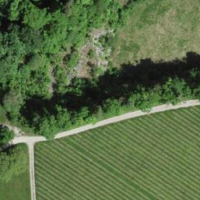
EUNIS habitat code: 56
Species observed at this site:
Lamium purpureum
Veronica persica